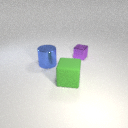
small purple metal cube behind large green rubber cube